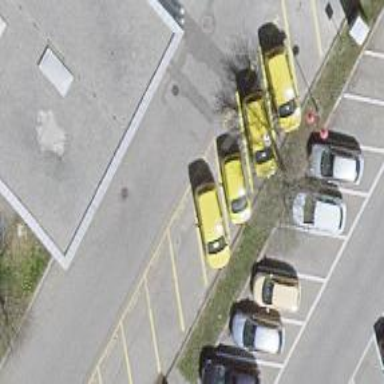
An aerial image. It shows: Parking aisle with metal surface.